You are looking at the unprocessed time series of a bearing vibration snapshot. Based on the visible evidence, which condition applies: normal, inner_race, outer_race, ball?
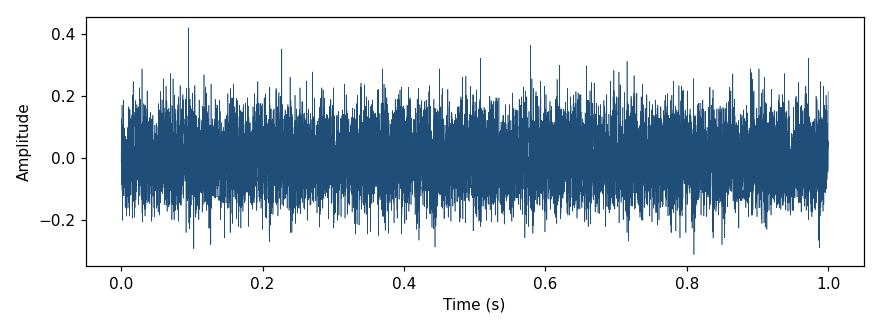
Answer: normal